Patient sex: M
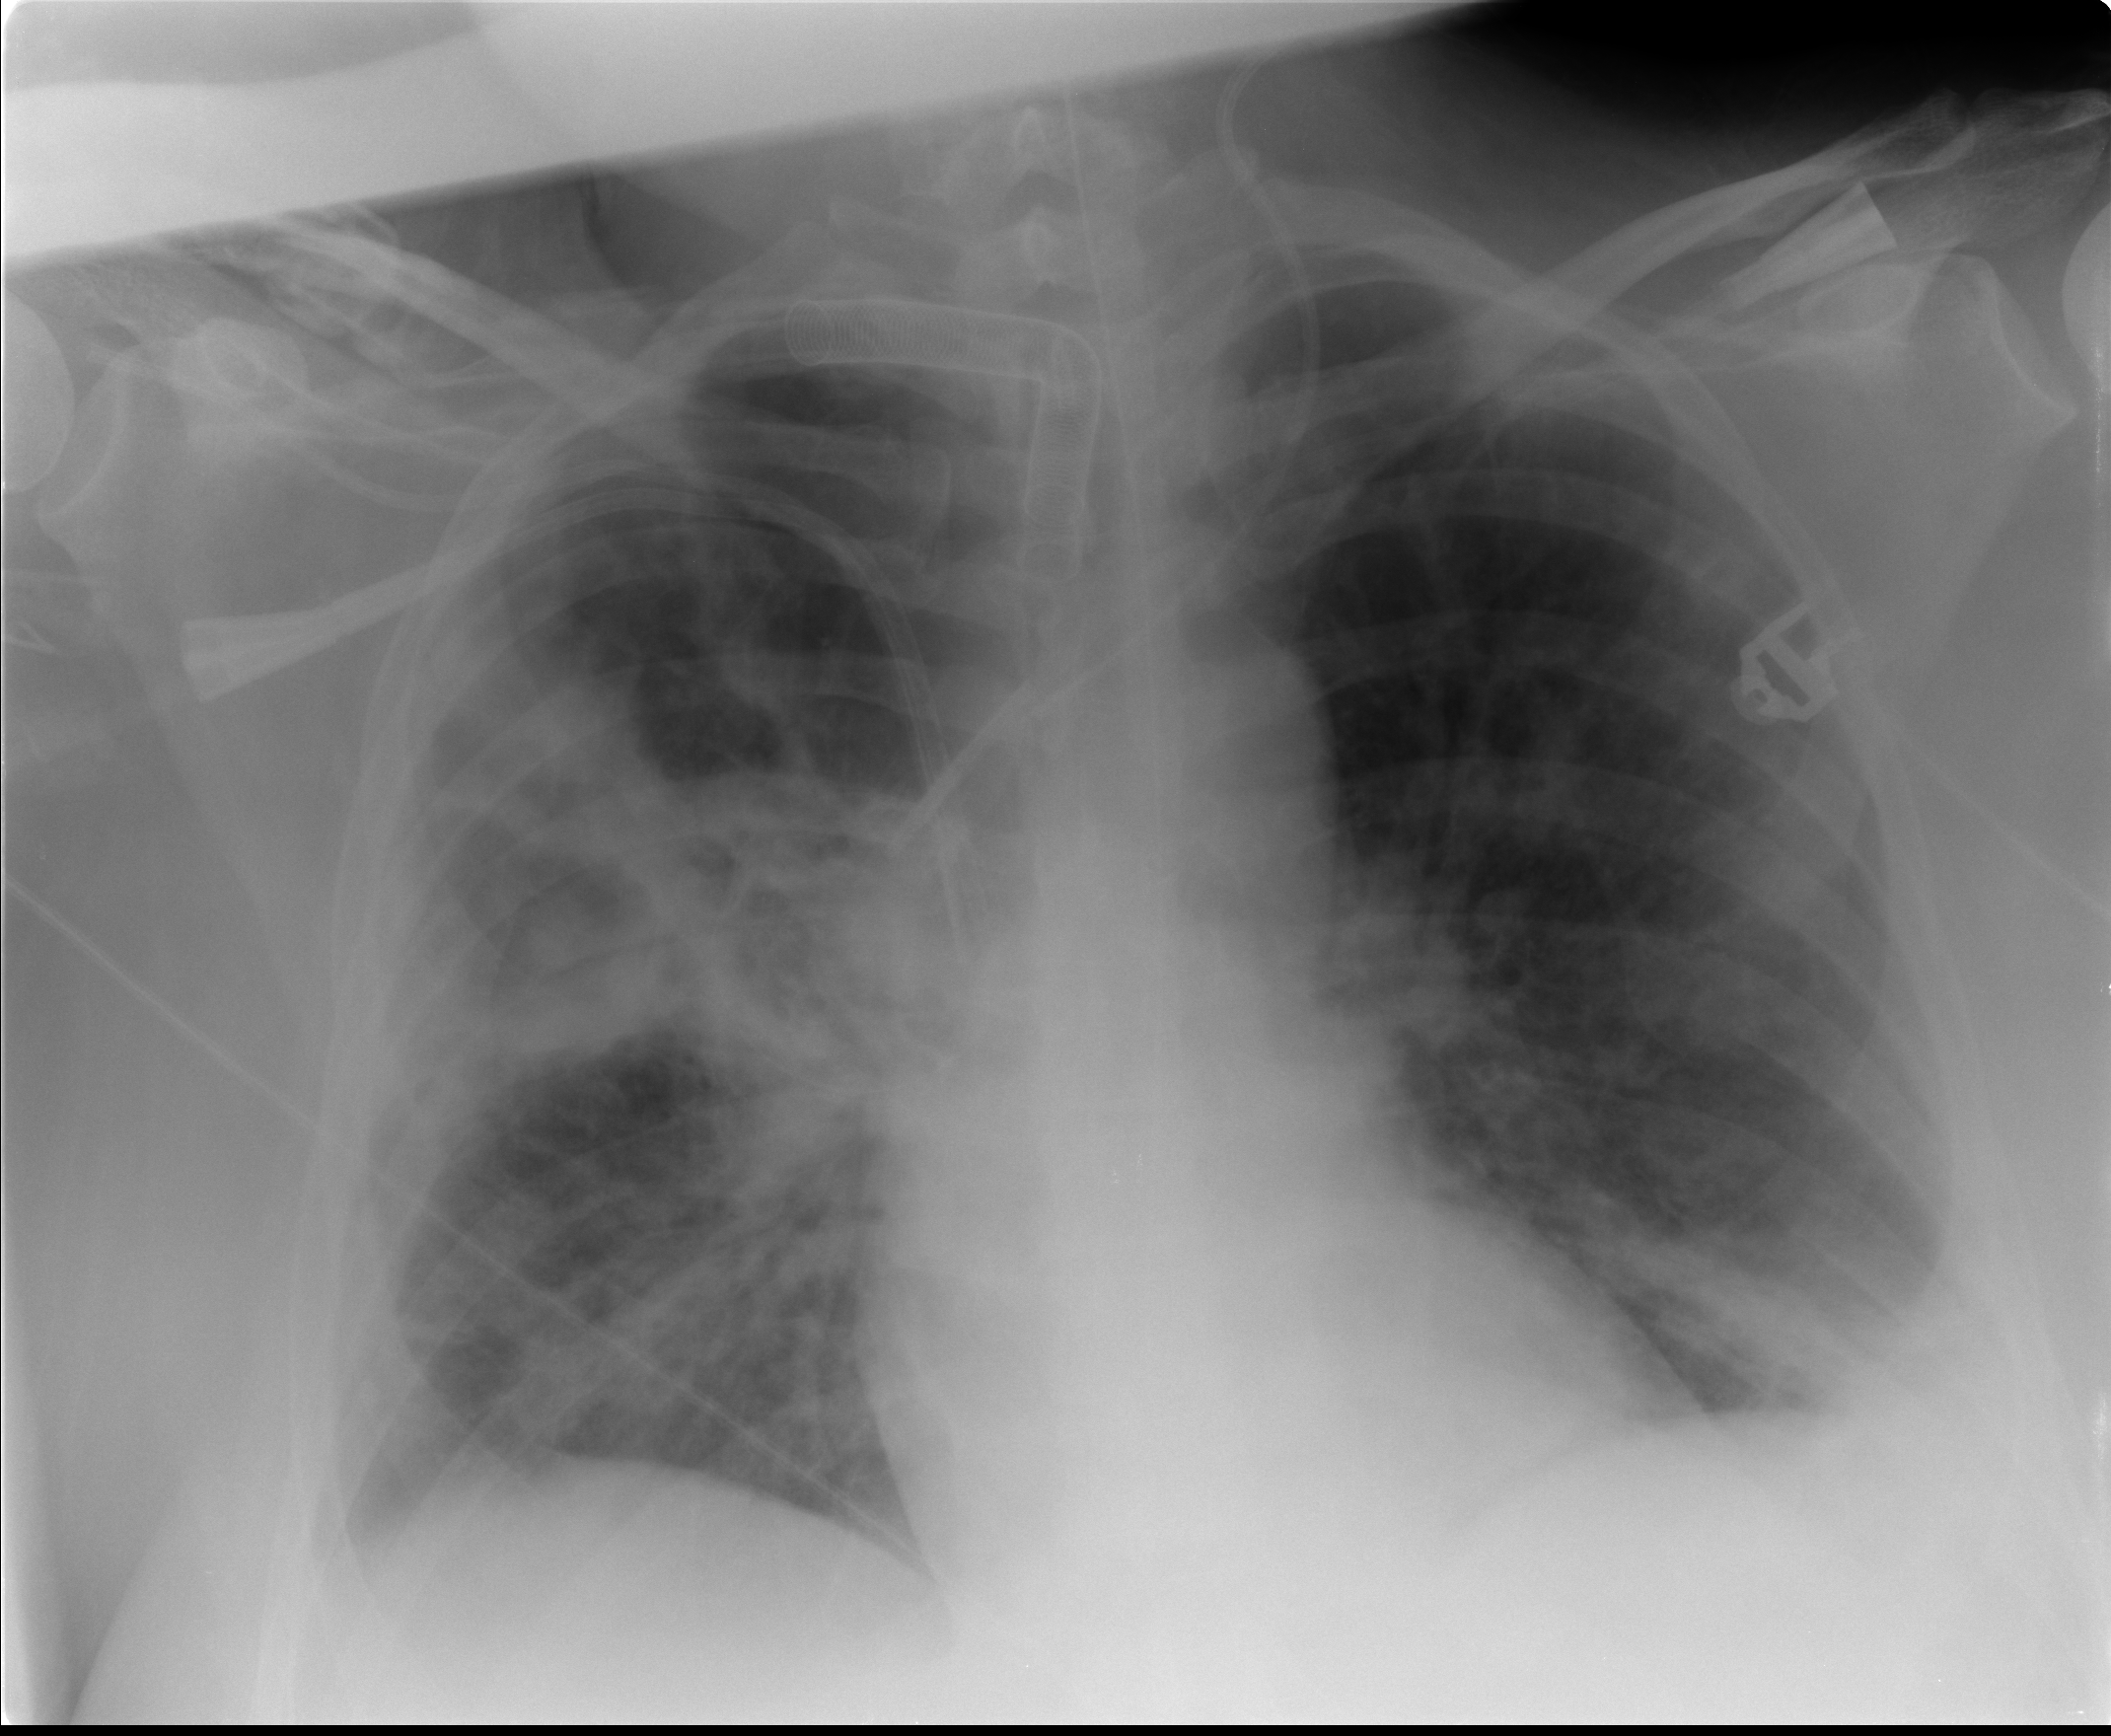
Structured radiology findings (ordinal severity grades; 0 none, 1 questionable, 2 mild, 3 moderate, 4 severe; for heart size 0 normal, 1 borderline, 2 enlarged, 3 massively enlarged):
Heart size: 1
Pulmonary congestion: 2
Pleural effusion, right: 2
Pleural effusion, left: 2
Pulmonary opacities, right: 3
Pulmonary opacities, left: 3
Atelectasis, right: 2
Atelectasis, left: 2